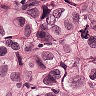
Metastatic tissue present: yes